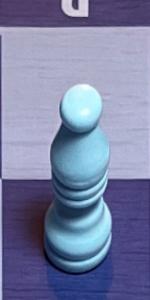
Label: Bishop_White